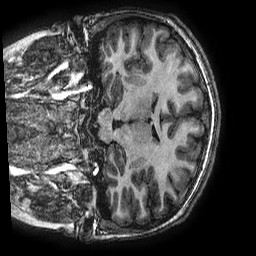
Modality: T1w
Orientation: coronal
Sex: male
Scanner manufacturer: ge
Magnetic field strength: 3 T
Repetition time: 0.00766 s
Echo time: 0.003476 s